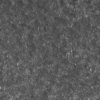
Label: not_dusty